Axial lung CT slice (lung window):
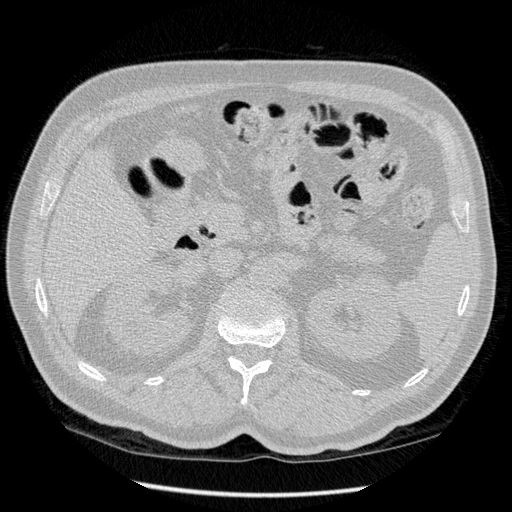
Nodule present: no